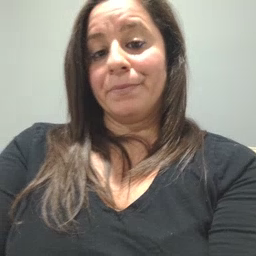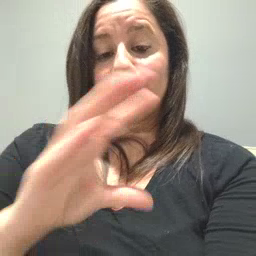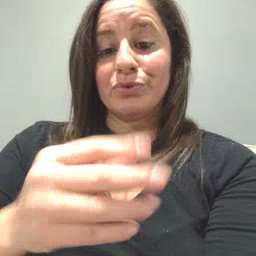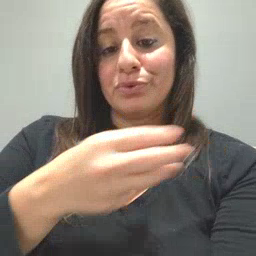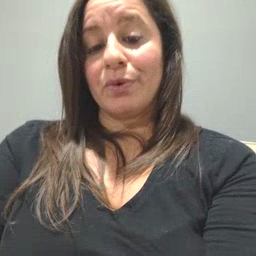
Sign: story